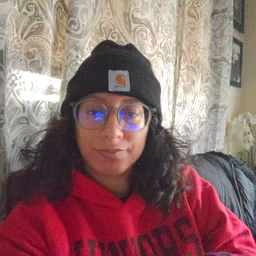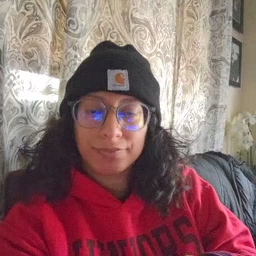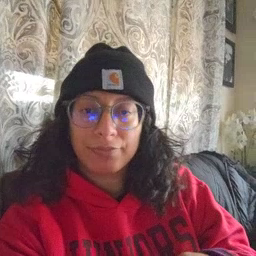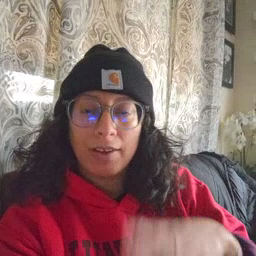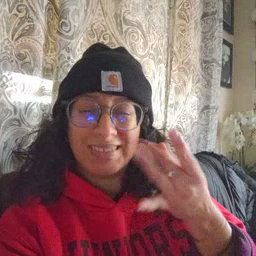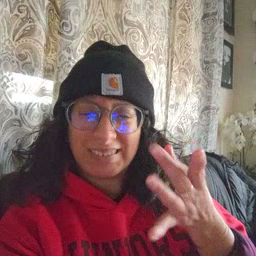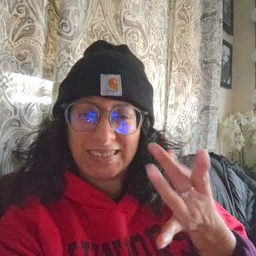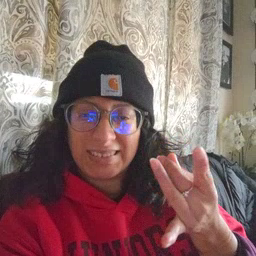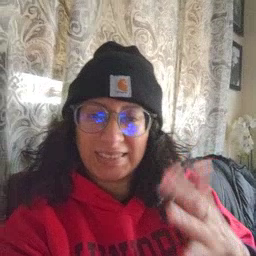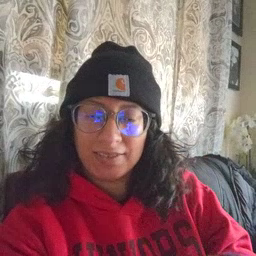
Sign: sticky